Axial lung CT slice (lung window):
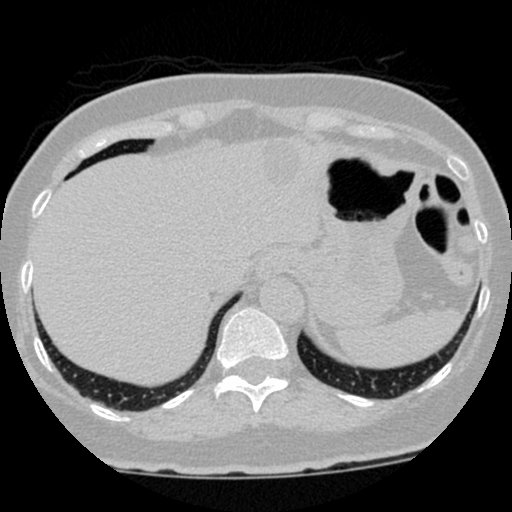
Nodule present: no